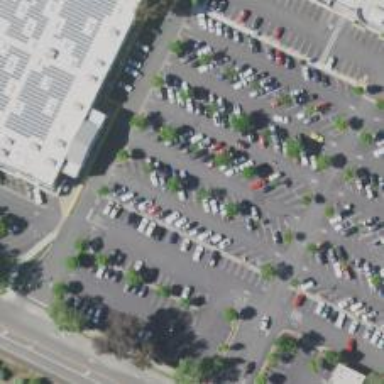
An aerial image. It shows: Trolley bay.